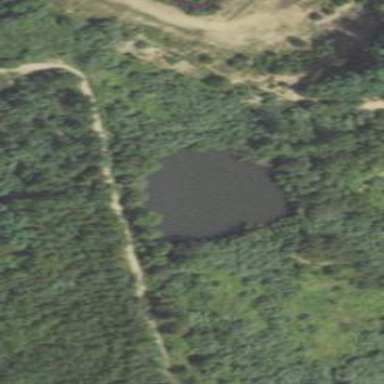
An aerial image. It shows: Pond surrounded by natural water.